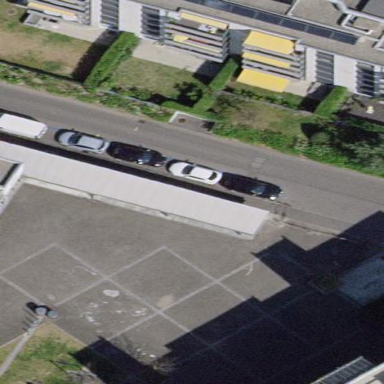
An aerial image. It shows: View of roof of building.